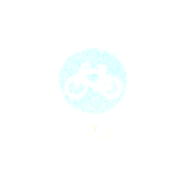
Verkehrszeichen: BeginnFahrradzone
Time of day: SunriseSunset
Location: Outdoor (Nature)
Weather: Clear
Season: NotSpecified
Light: Natural